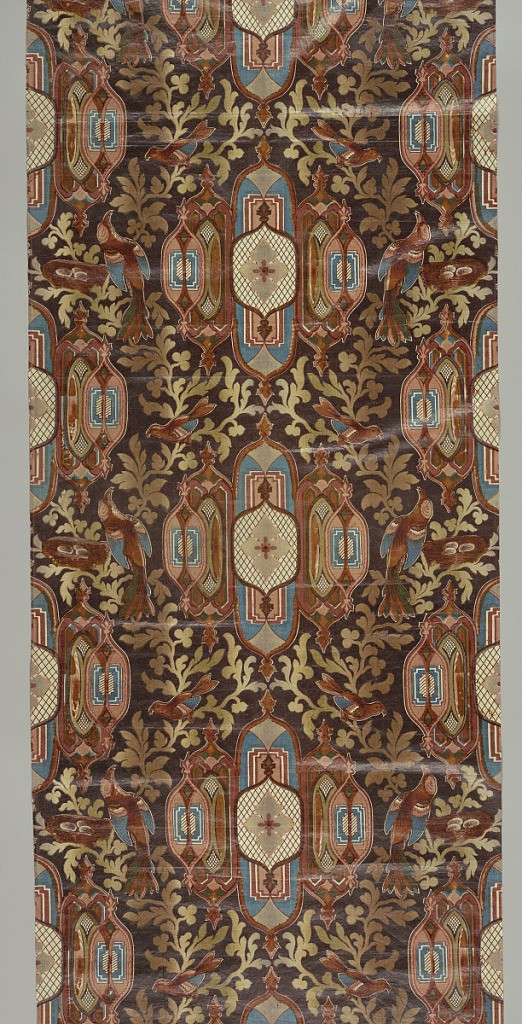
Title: Textile
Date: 1835–45
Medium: cotton Technique: printed by engraved roller on plain weave, glazed and polished
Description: Vertically symmetrical repeat of two offset isolated Gothic-style windows surrounded by a leafy vine which shelters two birds, one of which is protecting a nest with eggs. Dark brown background.